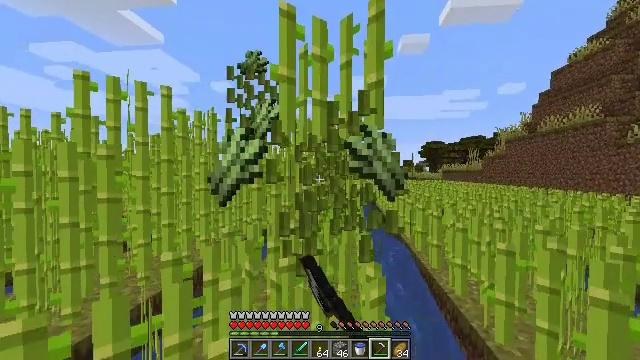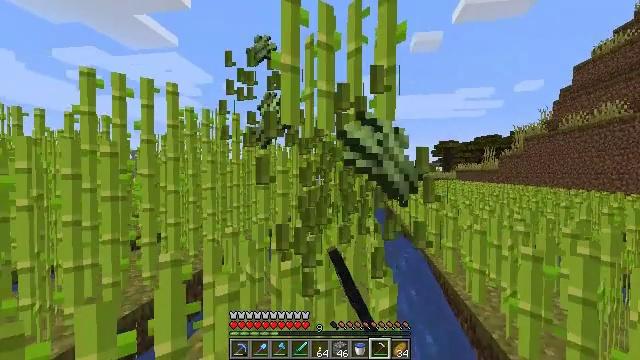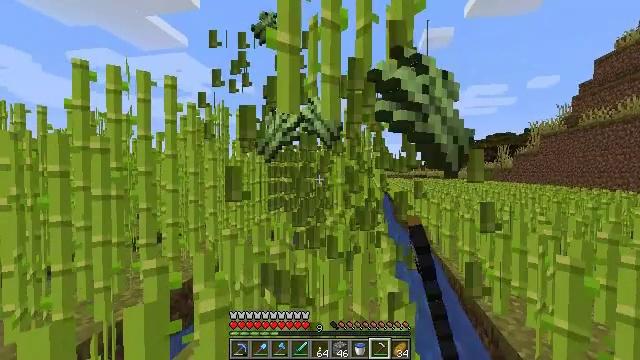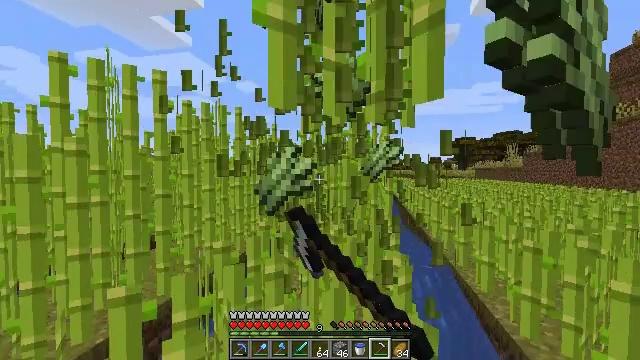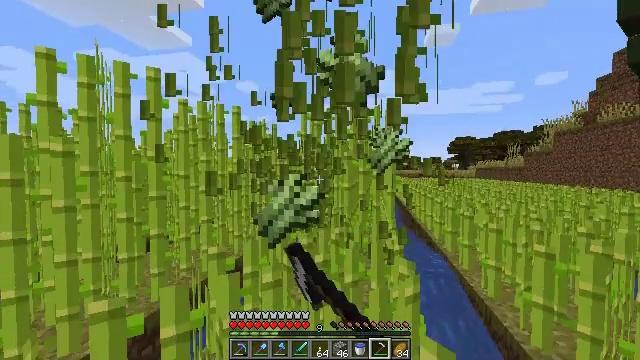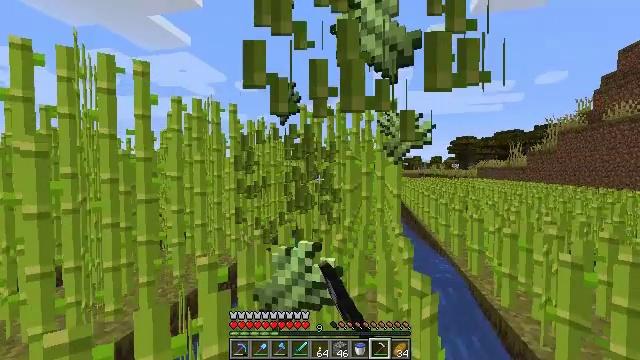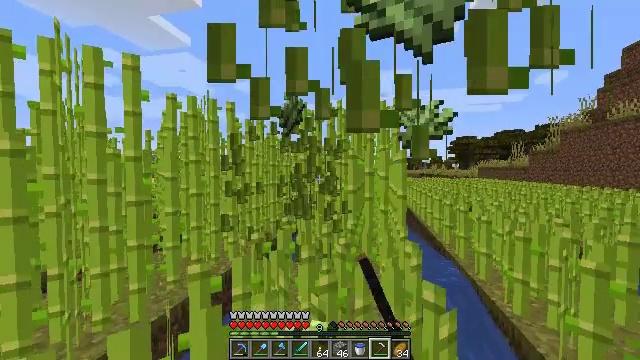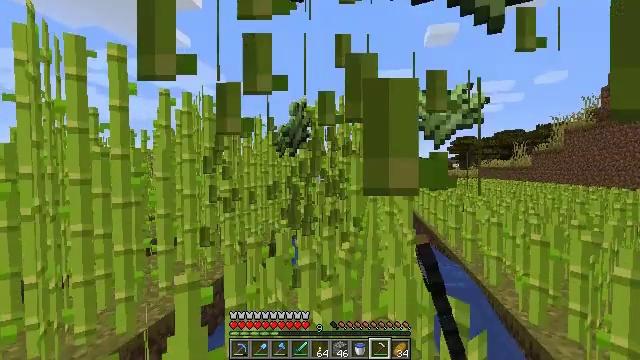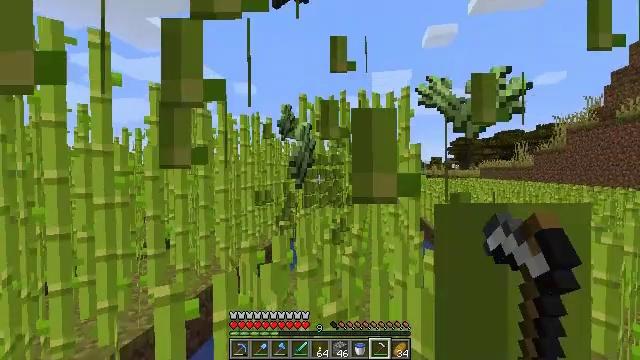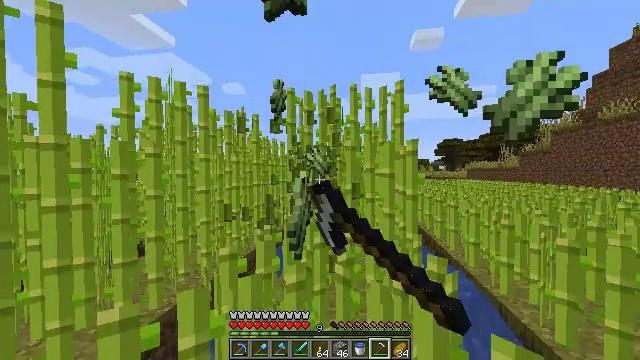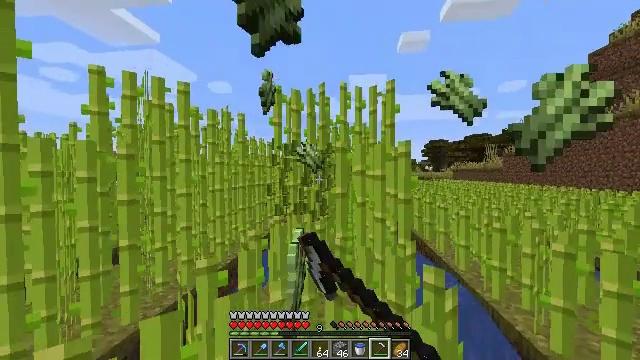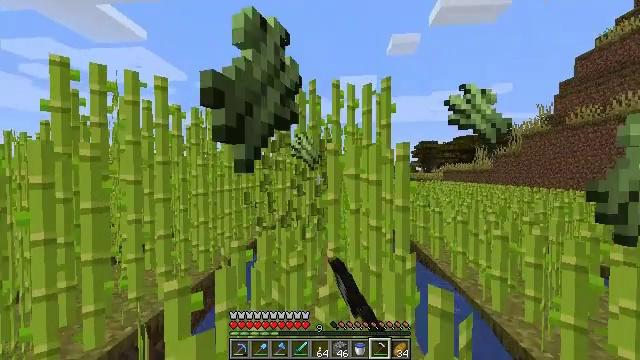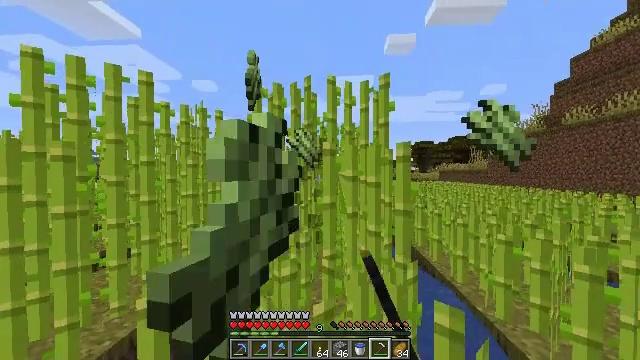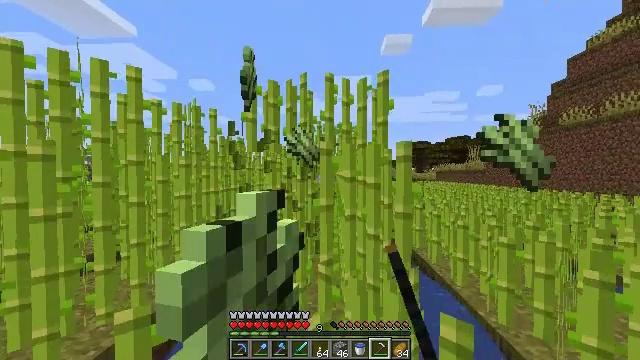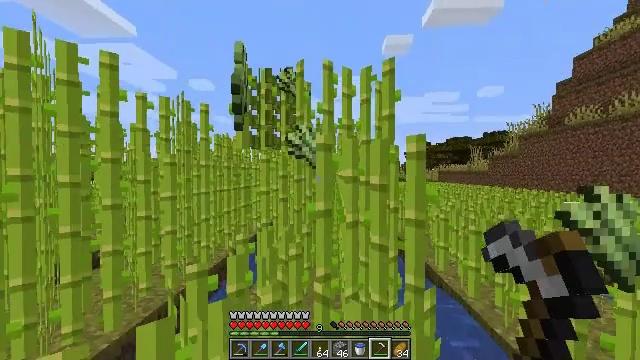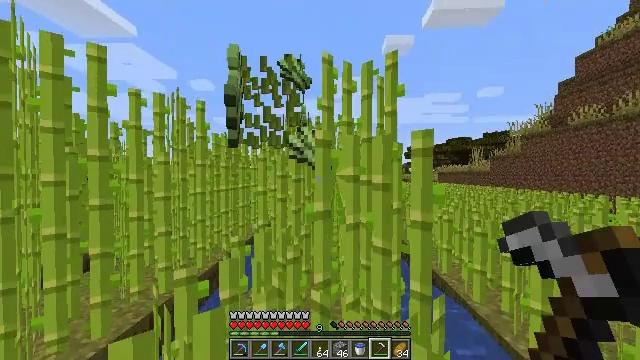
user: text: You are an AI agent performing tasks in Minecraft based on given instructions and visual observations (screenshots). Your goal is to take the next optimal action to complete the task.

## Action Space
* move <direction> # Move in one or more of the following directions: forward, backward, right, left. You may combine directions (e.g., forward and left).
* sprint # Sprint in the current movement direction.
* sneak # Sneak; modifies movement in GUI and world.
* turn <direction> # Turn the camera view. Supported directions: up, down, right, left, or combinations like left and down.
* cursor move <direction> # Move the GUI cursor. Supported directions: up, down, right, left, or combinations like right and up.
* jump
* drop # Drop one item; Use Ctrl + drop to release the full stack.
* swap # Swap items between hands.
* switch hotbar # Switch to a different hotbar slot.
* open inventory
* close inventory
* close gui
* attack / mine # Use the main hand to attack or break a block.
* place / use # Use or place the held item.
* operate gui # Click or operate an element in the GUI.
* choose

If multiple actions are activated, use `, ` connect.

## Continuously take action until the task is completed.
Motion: motion action
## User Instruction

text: Cut down the sugar cane stalks.
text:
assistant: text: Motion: move forward, turn left, attack / mine
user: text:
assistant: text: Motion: move forward, turn left, attack / mine
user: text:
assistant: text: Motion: move forward, attack / mine
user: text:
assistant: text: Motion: move forward, attack / mine
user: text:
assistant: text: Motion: move forward, attack / mine
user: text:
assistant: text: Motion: move forward, attack / mine
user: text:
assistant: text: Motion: move forward, attack / mine
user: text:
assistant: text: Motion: move forward, attack / mine
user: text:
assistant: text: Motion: move forward, turn right, attack / mine
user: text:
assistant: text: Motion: move forward, turn right, attack / mine
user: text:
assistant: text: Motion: move forward, turn right, attack / mine
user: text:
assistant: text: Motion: move forward, attack / mine
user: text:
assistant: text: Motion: move forward, attack / mine
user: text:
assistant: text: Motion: move forward, attack / mine
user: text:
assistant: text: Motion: move forward, attack / mine
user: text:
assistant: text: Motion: move forward and move right, attack / mine
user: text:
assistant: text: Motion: move forward and move right, attack / mine
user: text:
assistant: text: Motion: move forward and move right, turn left, attack / mine
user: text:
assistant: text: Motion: move forward, turn left, attack / mine
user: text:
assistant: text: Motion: move forward, turn left, attack / mine
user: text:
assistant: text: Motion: move forward, turn left, attack / mine
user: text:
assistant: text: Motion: move forward, turn left, attack / mine
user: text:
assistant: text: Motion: move forward, attack / mine
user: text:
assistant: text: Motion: move forward, attack / mine
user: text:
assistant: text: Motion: move forward, attack / mine
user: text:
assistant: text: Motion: move forward, attack / mine
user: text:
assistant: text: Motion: move forward, attack / mine
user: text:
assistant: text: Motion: move forward, turn right, attack / mine
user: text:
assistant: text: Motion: move forward, turn right, attack / mine
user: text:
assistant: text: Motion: move forward and move right, turn right, attack / mine